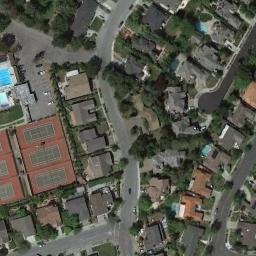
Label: tennis_court